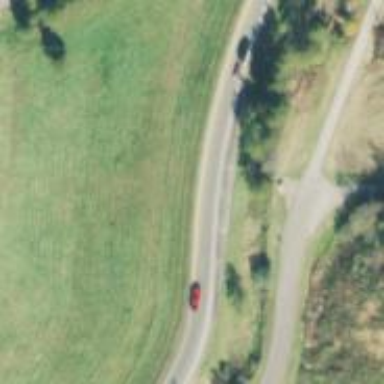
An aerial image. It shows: Trunk link highway.